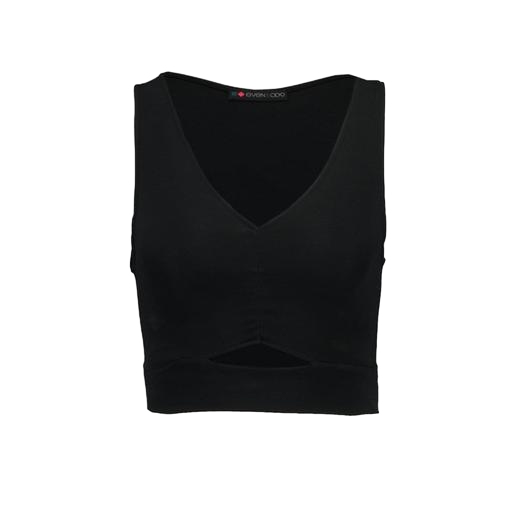
black double-v cropped top, black cut-out vest, black keyhole crop top, white background